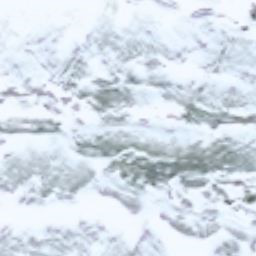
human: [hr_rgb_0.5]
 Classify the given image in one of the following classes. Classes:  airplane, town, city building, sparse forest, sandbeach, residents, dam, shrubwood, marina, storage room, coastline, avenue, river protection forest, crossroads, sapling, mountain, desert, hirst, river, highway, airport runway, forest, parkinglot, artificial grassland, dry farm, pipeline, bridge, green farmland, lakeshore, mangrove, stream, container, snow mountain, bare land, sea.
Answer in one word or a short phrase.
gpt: snow mountain